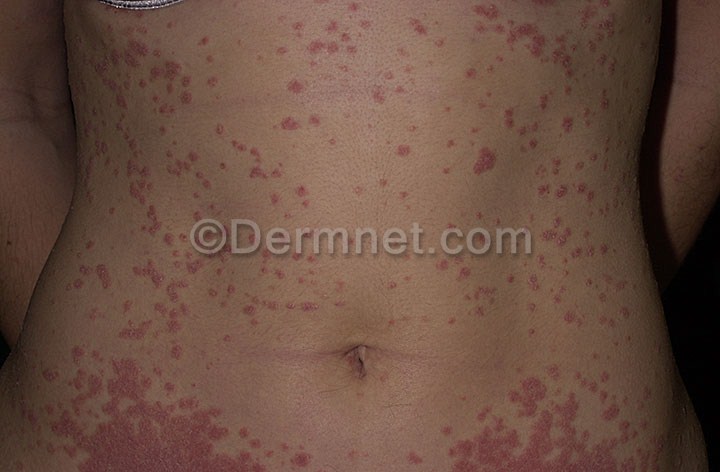
Disease: Psoriasis pictures Lichen Planus and related diseases